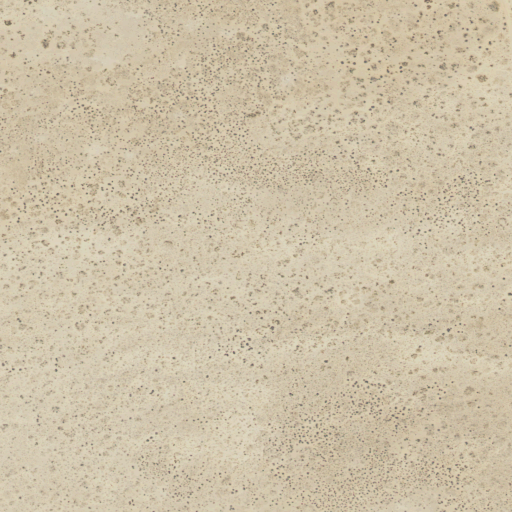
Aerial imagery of cape in Utah named Romana Bench containing only shrub